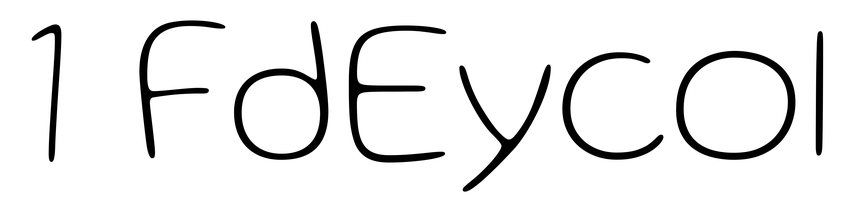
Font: Gluten_Thin